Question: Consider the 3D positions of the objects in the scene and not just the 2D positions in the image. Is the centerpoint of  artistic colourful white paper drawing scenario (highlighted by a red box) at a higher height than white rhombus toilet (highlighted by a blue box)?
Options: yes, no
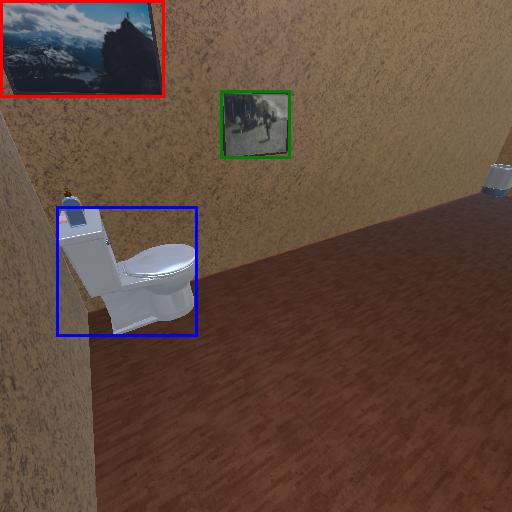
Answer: yes